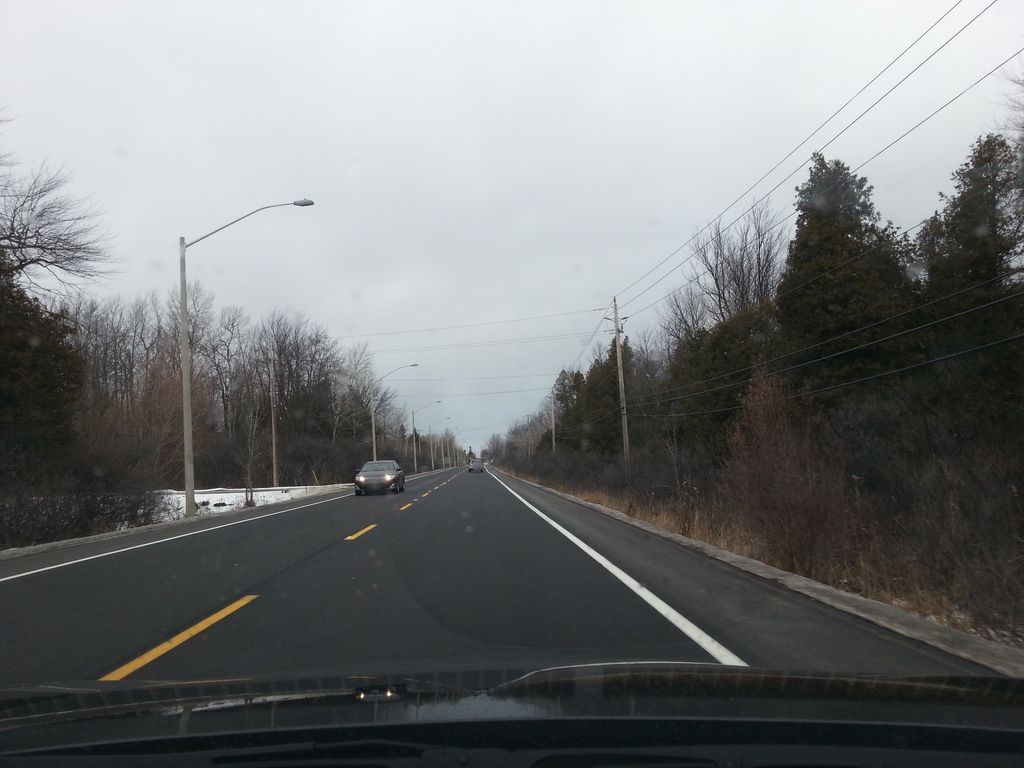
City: ottawa-gatineau